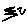
Label: zigzag